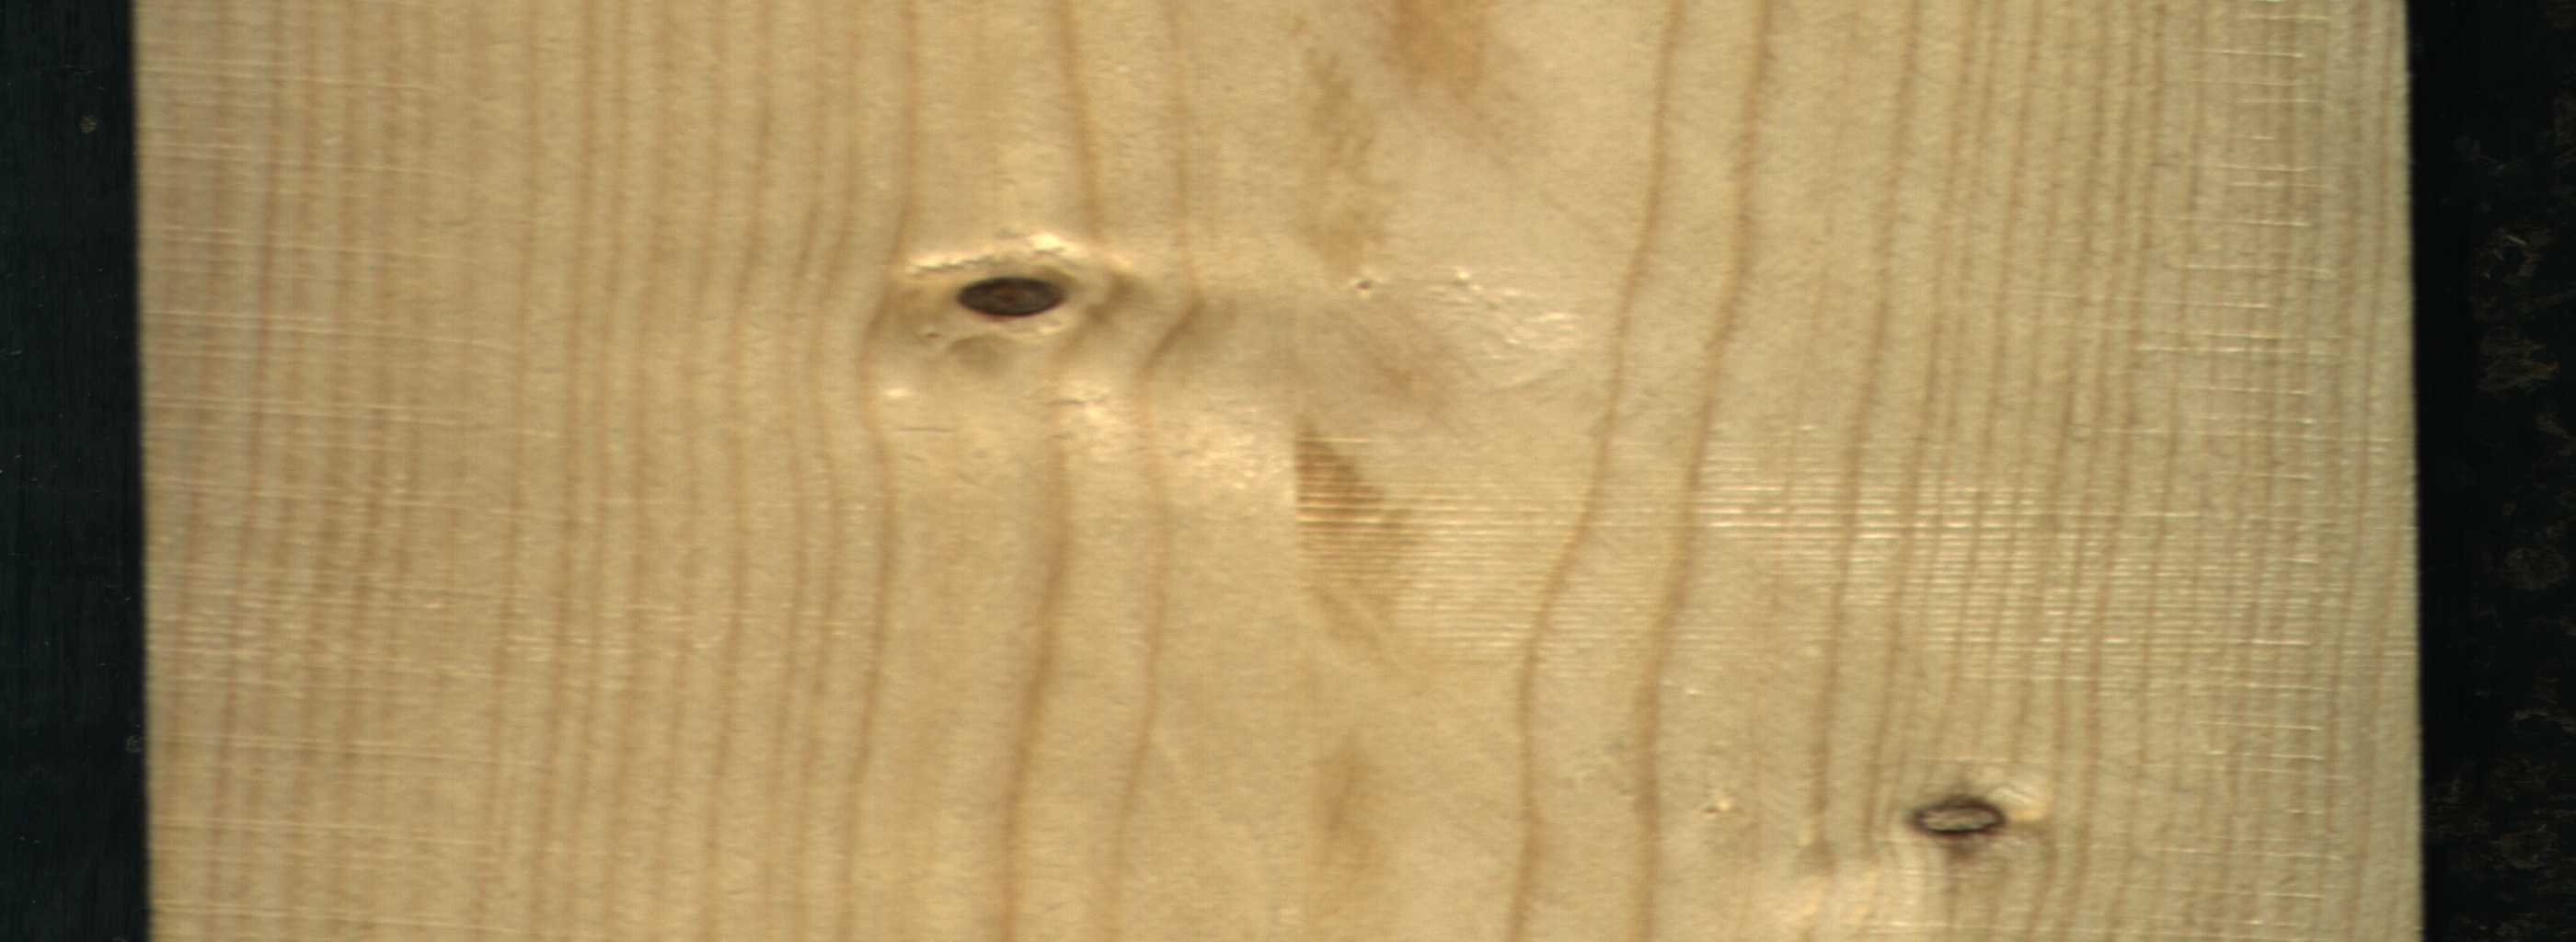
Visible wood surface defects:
Dead_Knot
Dead_Knot